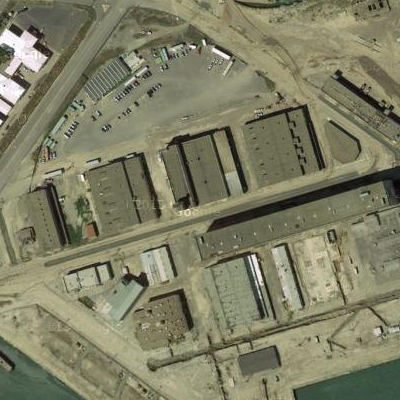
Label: cIndustry